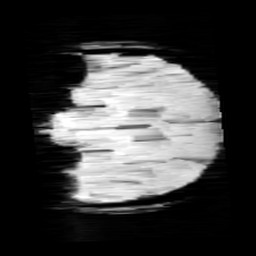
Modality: minIP
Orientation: coronal
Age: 13
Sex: male
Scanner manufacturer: siemens
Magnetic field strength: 3 T
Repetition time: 0.027 s
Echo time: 0.02 s